Field crop: maize
Growth stage: 2
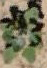
Species: chenopodium